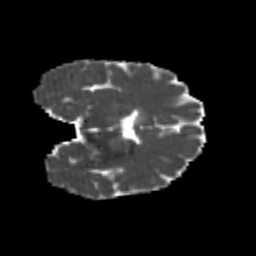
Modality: MD
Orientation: coronal
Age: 25
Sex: female
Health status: healthy
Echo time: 0.074 s